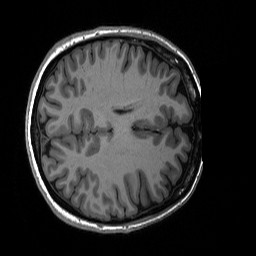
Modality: T1w
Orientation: axial
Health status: ill
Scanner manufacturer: siemens
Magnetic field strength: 3 T
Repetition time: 2.3 s
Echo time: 0.00226 s